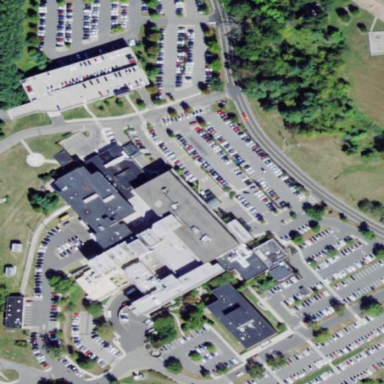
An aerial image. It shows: Healthcare facility identified as hospital.